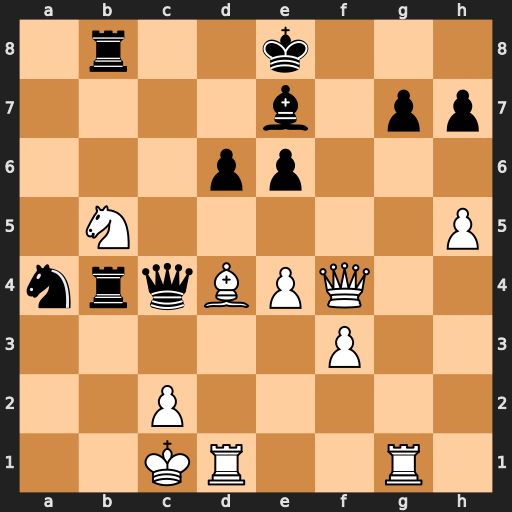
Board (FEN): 1r2k3/4b1pp/3pp3/1N5P/nrqBPQ2/5P2/2P5/2KR2R1
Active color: w
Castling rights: -
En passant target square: -
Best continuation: Rxg7 Rb1+ Kxb1